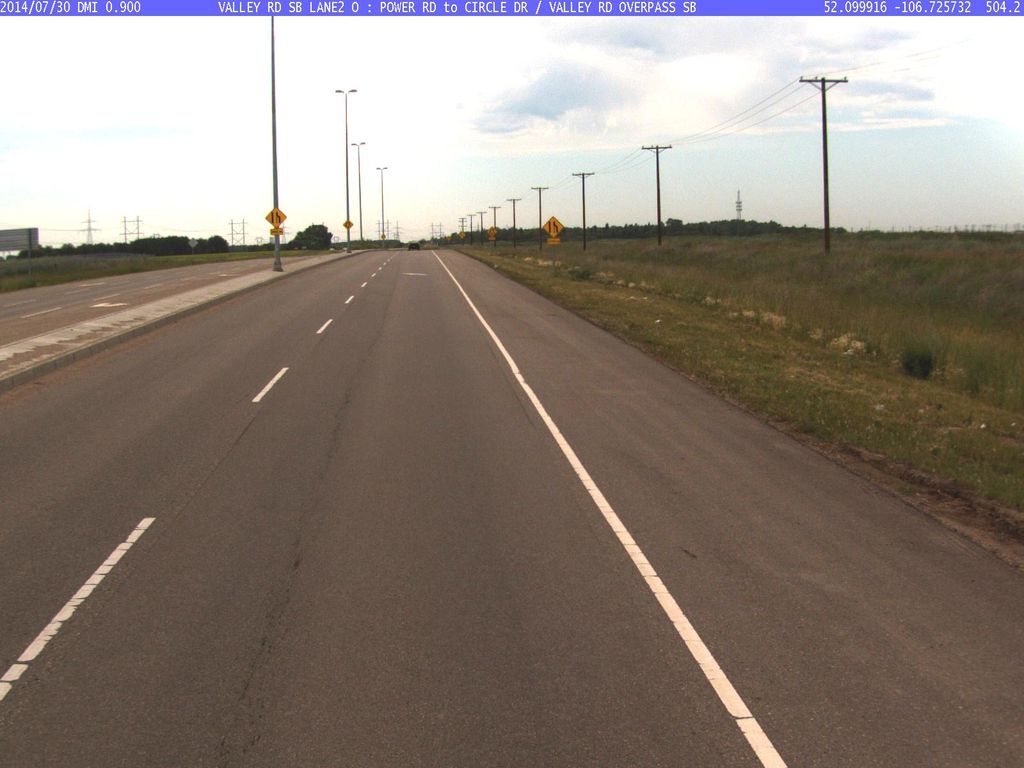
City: saskatoon